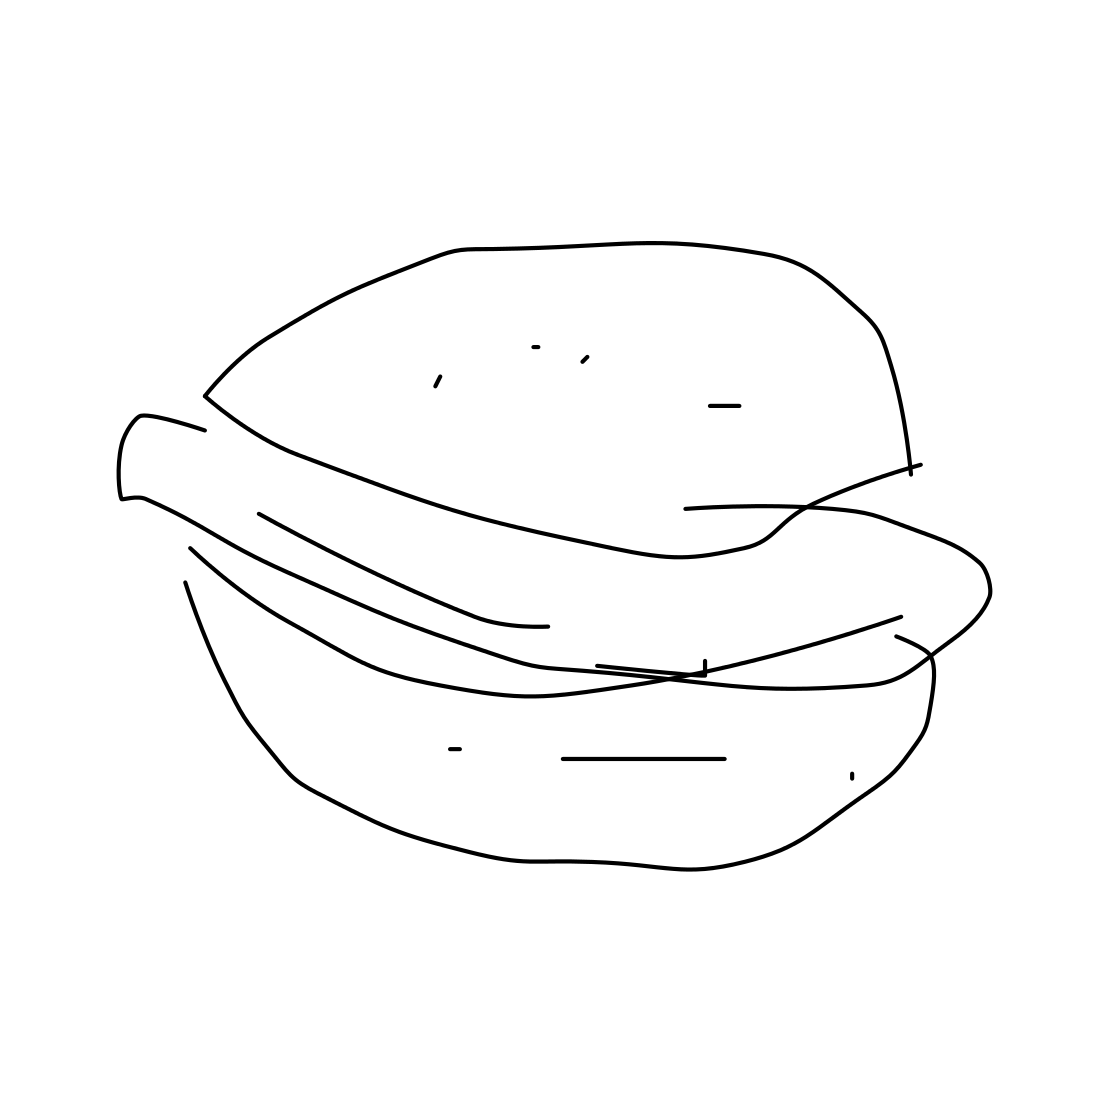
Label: hamburger